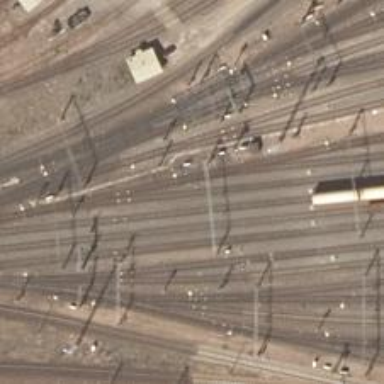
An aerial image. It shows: Railway signal.